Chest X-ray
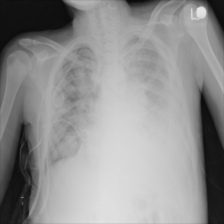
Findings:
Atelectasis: negative
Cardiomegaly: negative
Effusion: positive
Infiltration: negative
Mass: negative
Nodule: negative
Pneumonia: negative
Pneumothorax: negative
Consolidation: negative
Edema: negative
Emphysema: negative
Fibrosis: negative
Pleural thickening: negative
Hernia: negative